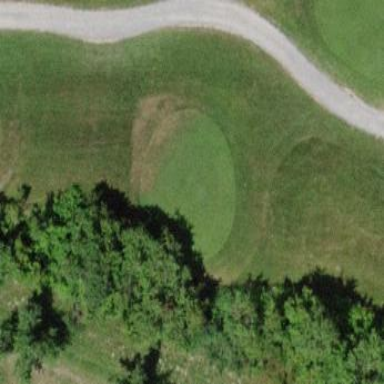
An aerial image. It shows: Golf tee.